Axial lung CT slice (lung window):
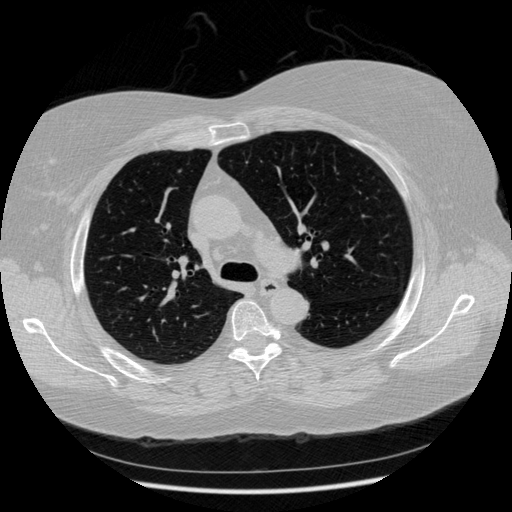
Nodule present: no